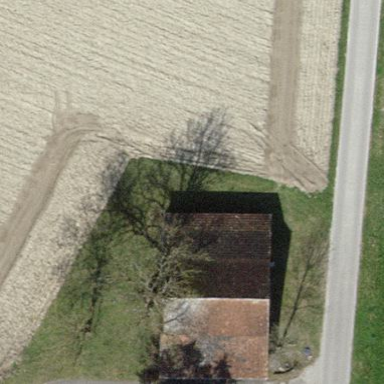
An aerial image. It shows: Farm auxiliary building with gabled roof.